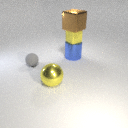
small gray rubber sphere to the left of large yellow metal sphere